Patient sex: M
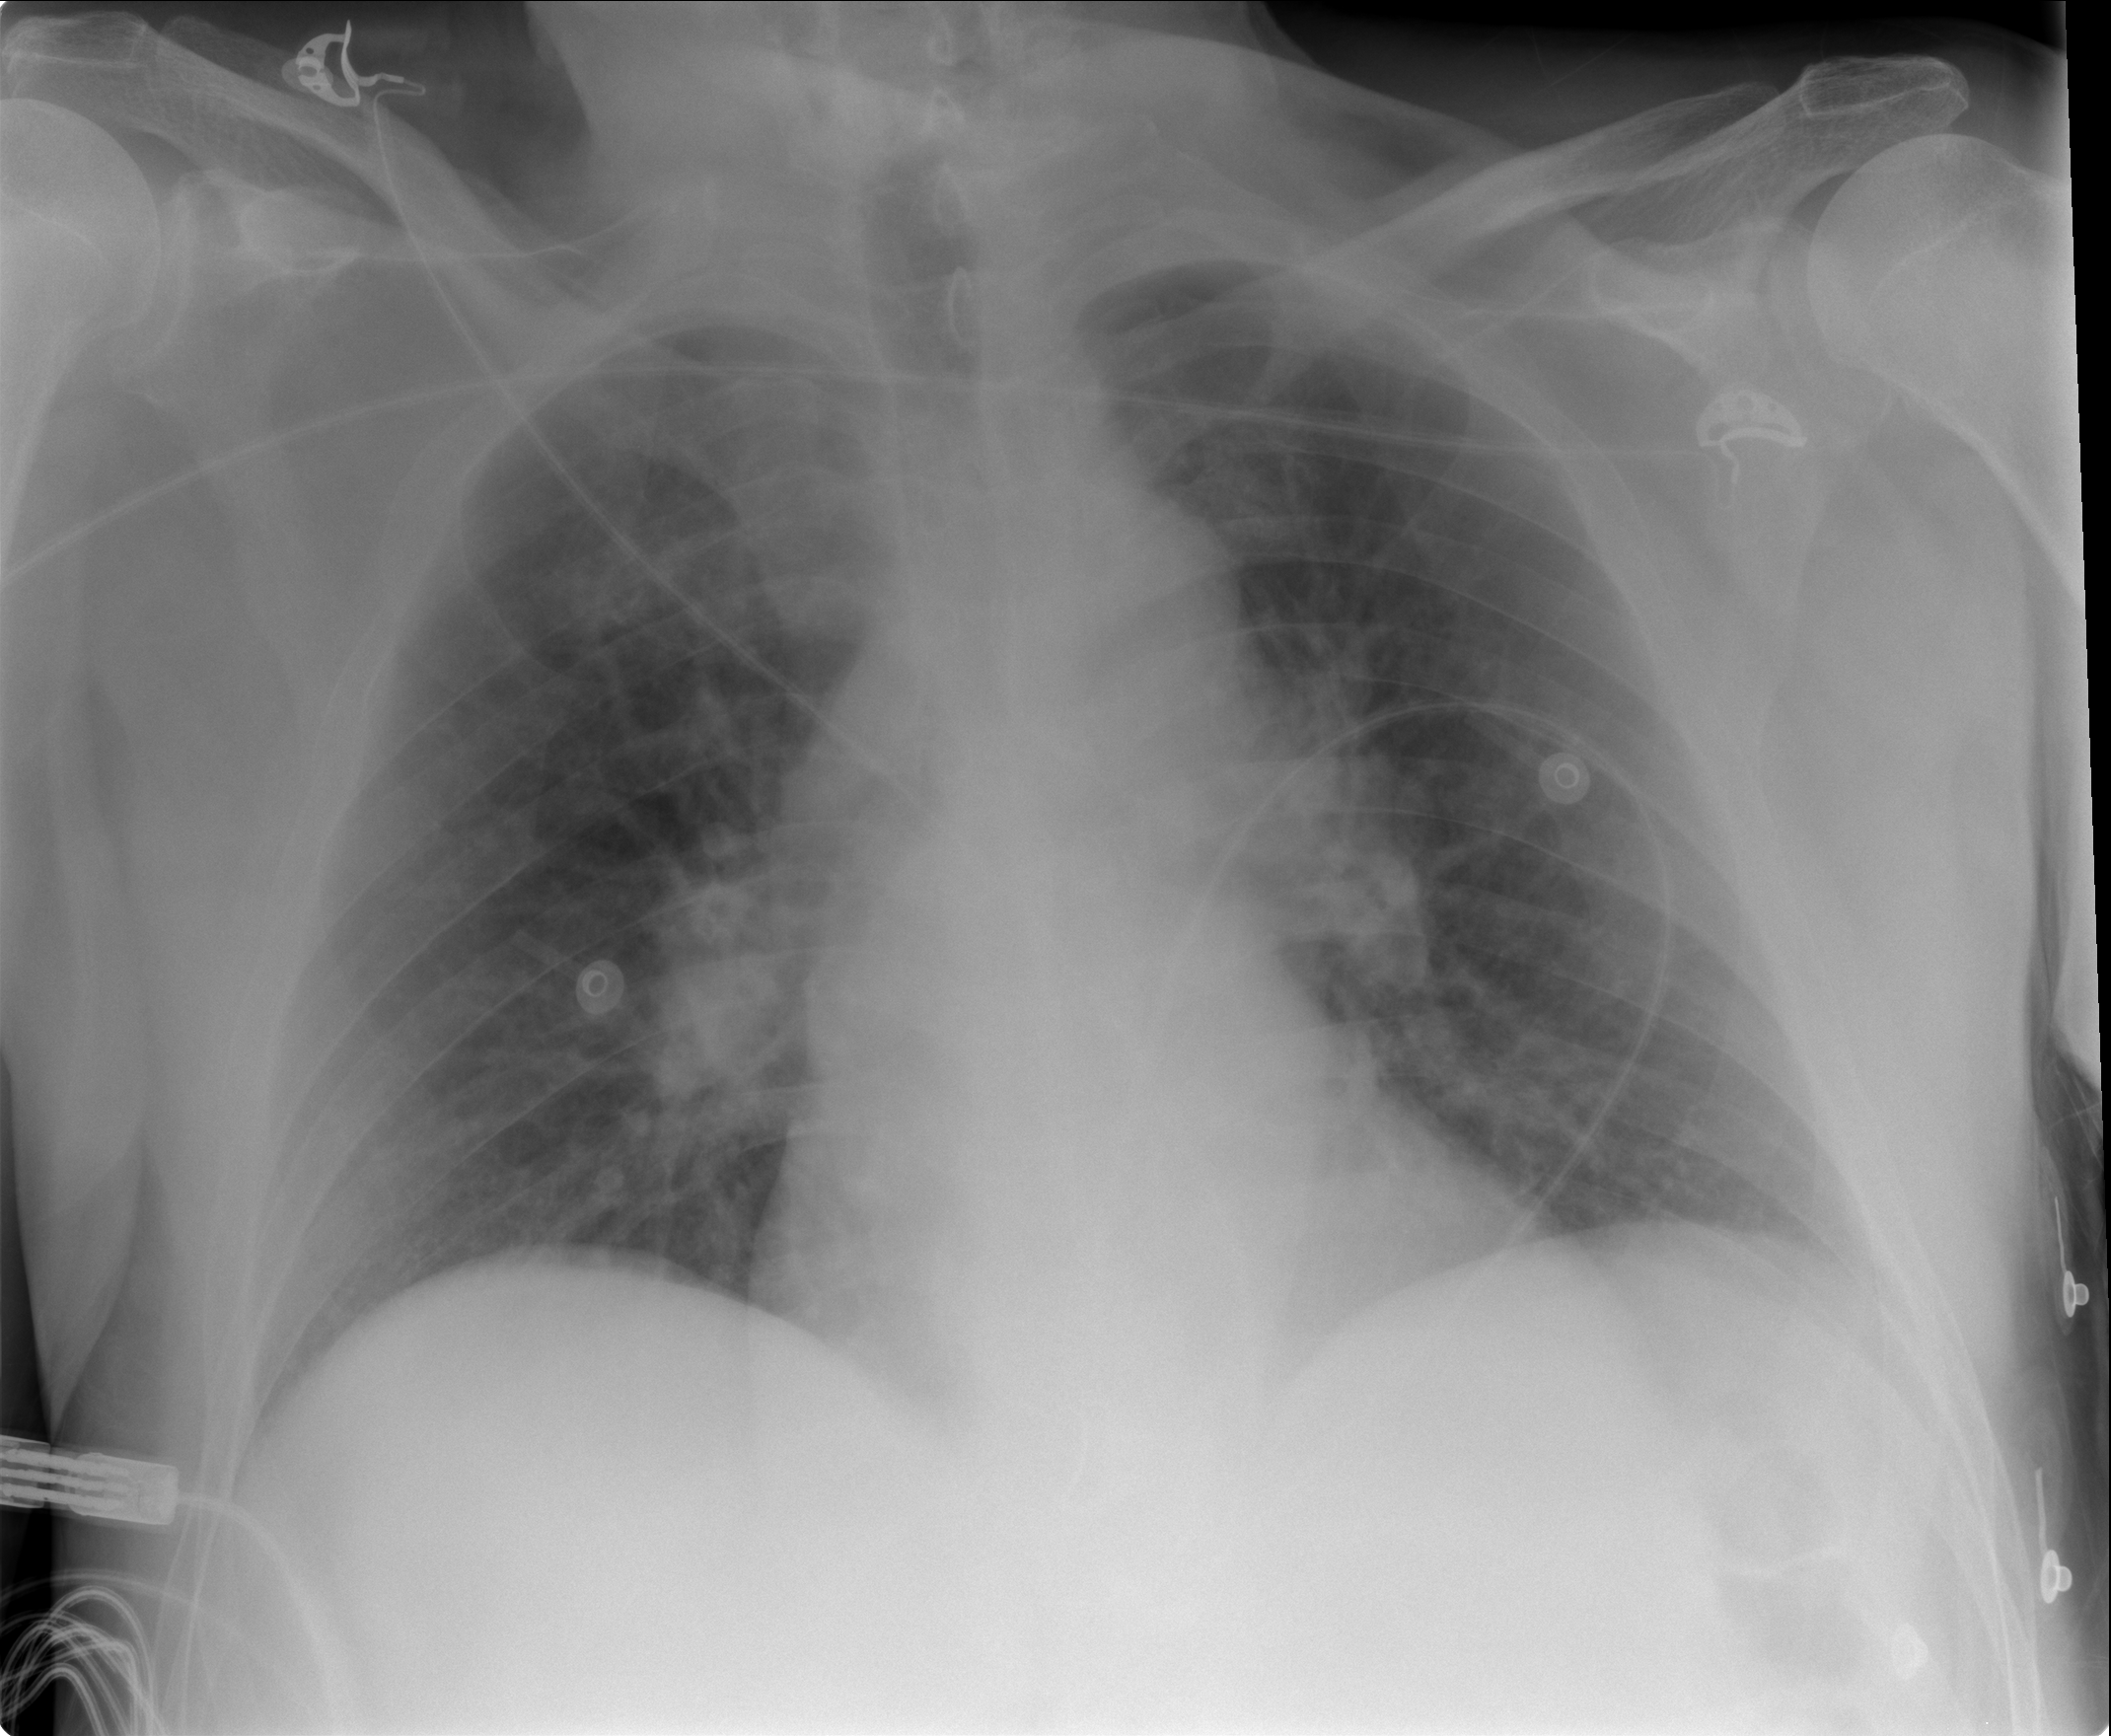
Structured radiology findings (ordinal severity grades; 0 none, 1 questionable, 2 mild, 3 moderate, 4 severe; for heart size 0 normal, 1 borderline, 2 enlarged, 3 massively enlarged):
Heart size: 0
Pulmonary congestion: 2
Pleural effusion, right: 0
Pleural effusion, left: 0
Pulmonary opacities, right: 0
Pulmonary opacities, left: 0
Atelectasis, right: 0
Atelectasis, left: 0